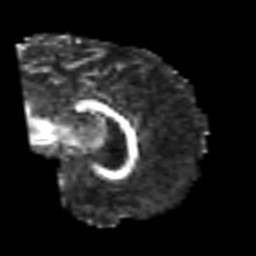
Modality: FA
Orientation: sagittal
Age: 43
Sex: male
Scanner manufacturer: siemens
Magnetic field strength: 3 T
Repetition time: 6.1 s
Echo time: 0.101 s